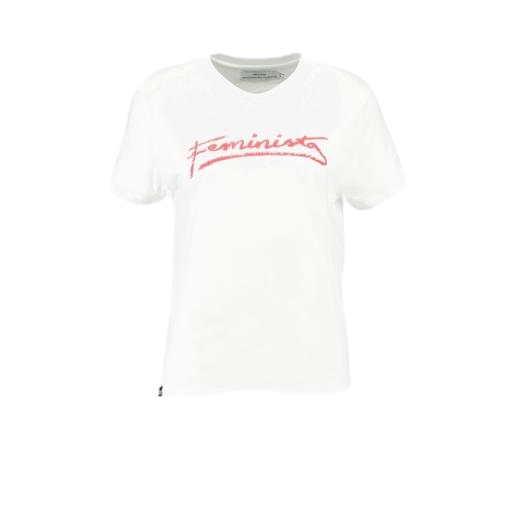
woman's tshirt, white femme tee, white signature print t-shirt, white background